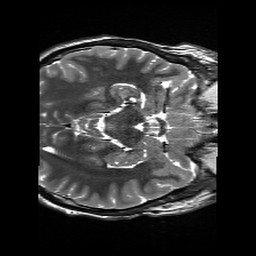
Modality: T2w
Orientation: axial
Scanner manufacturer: siemens
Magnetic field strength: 3 T
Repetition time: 13.52 s
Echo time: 0.088 s